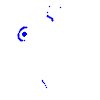
Particle: pion